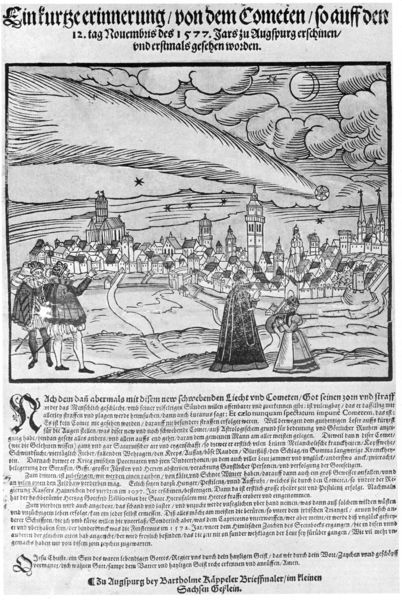
Titel: Ein kurzte erinnerung/ von dem Cometen
Standort: Zürich.
Institution: Wickiana
Schlagwörter: himmel, weiß, wolken, frauen, menschen, mädchen, stadt, männer, nacht, schwarz, zeichnung, weg, geschichte, rahmen, häuser, kirche, sonne, turm, adelige, schweif, schürze, holzschnitt, schrift, zuschauer, grafik, graphik, figuren, woken, deutsch, zeigen, stadtansicht, mond, buch, türme, stern, druck, mondsichel, schnitt, sichel, sterne, radierung, stich, titel, seite, illustration, schwarzweiß, text, zeitung, buchstaben, überschrift, degen, buchdruck, weißß, priester, mönch, könige, ereignis, deuten, erinnerung, jerusalem, flugblatt, vedutte, geburt, augsburg, neuzeit, beobachtung, majuskel, komet, sternschnuppe, himmelserscheinung, schaube, kuhmaulschuhe, astonom, 1577, weii, neuzeut, heepauke, ausburg, christi bgeburt, vendutte